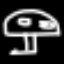
Label: mushroom